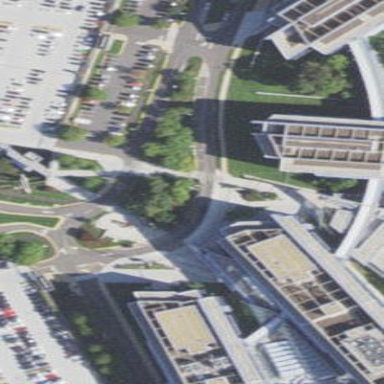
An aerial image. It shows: Pedestrian road.